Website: walmart
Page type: payment
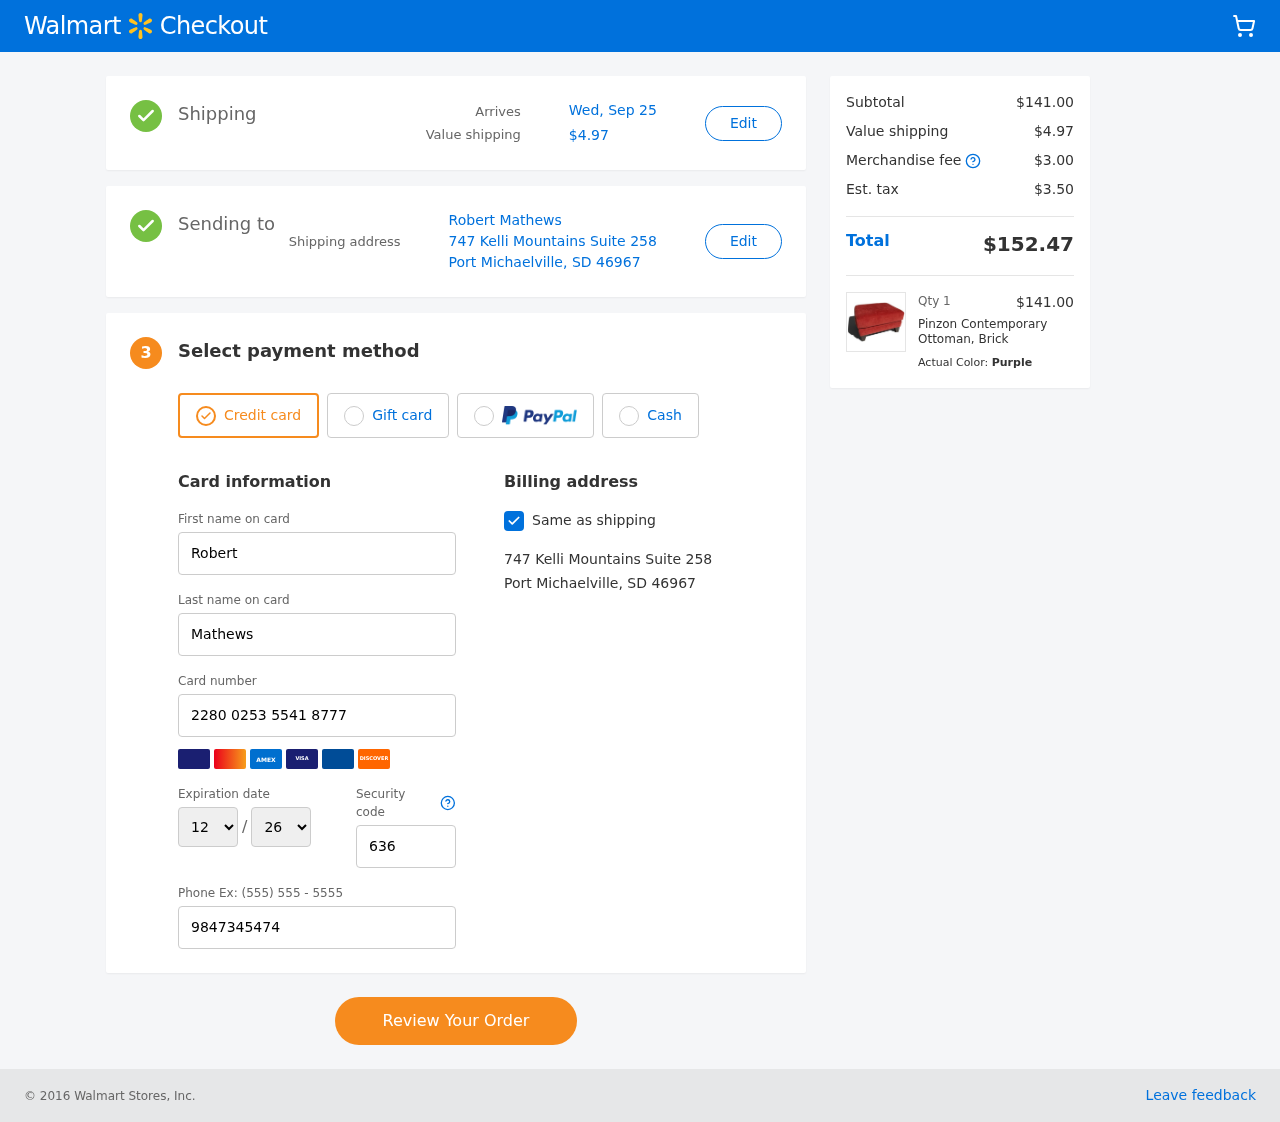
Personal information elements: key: PII_CARD_EXPIRY_MONTH
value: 12
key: PII_CARD_EXPIRY_YEAR
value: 26
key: PII_CITY_STATE_ZIP
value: Port Michaelville, SD 46967
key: PII_FULLNAME
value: Robert Mathews
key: PII_STREET
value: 747 Kelli Mountains Suite 258
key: PII_FIRSTNAME
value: Robert
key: PII_LASTNAME
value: Mathews
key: PII_CARD_NUMBER
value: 2280 0253 5541 8777
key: PII_CARD_CVV
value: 636
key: PII_PHONE
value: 9847345474
Product elements: key: PRODUCT1_NAME
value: Pinzon Contemporary Ottoman, Brick
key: PRODUCT1_PRICE
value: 141
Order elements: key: ORDER_DELIVERY_DATE
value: Wed, Sep 25
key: ORDER_SHIPPING_COST
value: $4.97
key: ORDER_SUBTOTAL
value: $141.00
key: ORDER_MERCHANDISE_FEE
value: $3.00
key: ORDER_TAX
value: $3.50
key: ORDER_TOTAL
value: $152.47
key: ORDER_NUM_ITEMS
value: Qty 1